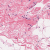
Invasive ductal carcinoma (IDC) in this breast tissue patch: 0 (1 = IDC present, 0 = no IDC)